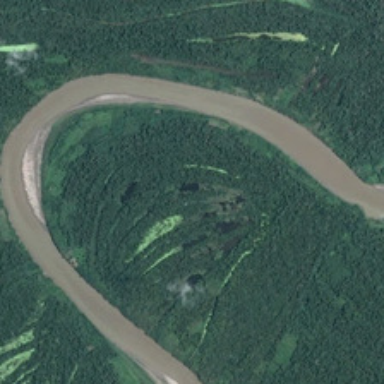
Many green trees are in two sides of a curved khaki river .